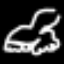
Label: frog